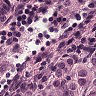
Metastatic tissue present: yes